Question: I have an 'enum' type that extends 'String' in Swift.
When I try to use a 'switch' I got an error:
> Case label in a switch should have at least one executable statement
Here is my code:
'''
enum UserInfosKey:String {
case CameraMyPhotoStream = "CMPS"
case CameraICloudActivated = "CICA"
case CameraICloudShare = "CICS"
case ProjectTodayExtension = "PTE"
case ProjectShareExtension = "PSE"
case NetworkConnection = "NC"
case PhoneLanguage = "PL"
case CameraPhotosCount = "CPC"
case UserIdentifier = "UI"
case VersionHistory = "VH"
case Path = "Path"
}
class UserInfosController: NSObject {
func update(key:UserInfosKey, value:String, context:UserDefaultsMainKeys) -> String {
switch key {
case .CameraICloudActivated:
case .CameraICloudShare:
case .CameraMyPhotoStream:
case .CameraPhotosCount:
case .NetworkConnection:
case .PhoneLanguage:
case .UserIdentifier:
return value
default:
return ""
}
}
}
'''

I'm pretty sure it's a simple mistake, anyone see it?
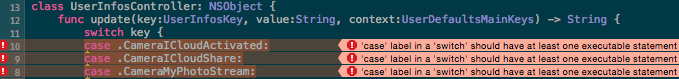
Answer: You can have many values for a case, all you have to do is to separate them by a comma.
I would also recommend returning an nil value than an empty string and make the function return value an String?, but that depends on how the function is going to be used.
'''
func update(key:UserInfosKey, value:String, context:UserDefaultsMainKeys) -> String? {
switch key {
case .CameraICloudActivated,
.CameraICloudShare,
.CameraMyPhotoStream,
.CameraPhotosCount,
.NetworkConnection,
.PhoneLanguage,
.UserIdentifier:
return value
default:
return nil
}
}
'''